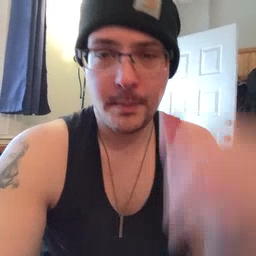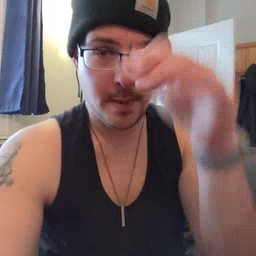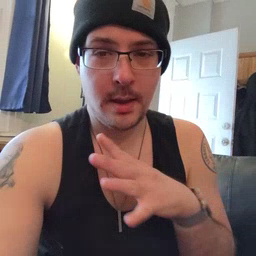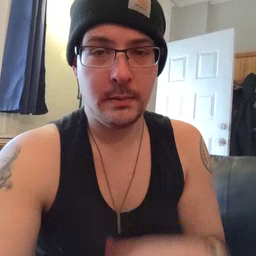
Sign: man